Question: I have an issue with my Android SeekBar, I press at one each location along the bar and the bar moves to this location but it does not remove the old locations so I get a strange ghosting effect as seen in the image.

has anyone seen this before? or knows what it could be?
my layout file is as follows
'''
<?xml version="1.0" encoding="utf-8"?>
<LinearLayout xmlns:android="http://schemas.android.com/apk/res/android"
android:orientation="vertical" android:layout_width="match_parent"
android:layout_height="match_parent">
<Button
android:layout_width="wrap_content"
android:layout_height="wrap_content"
android:id="@+id/opt_back_button"
android:text="@string/opt_back_button_text"/>
<SeekBar
android:layout_width="match_parent"
android:layout_height="wrap_content"
android:id="@+id/opt_test_seek_bar"
android:layout_margin="10dp"
android:max="100"
android:progress="0"
android:secondaryProgress="0"/>
</LinearLayout>
'''
and my main Java file is
'''
import android.content.Intent;
import android.support.v7.app.AppCompatActivity;
import android.os.Bundle;
import android.widget.SeekBar;
import android.widget.Toast;
public class OptionsMenuActivity extends AppCompatActivity {
@Override
protected void onCreate(Bundle savedInstanceState) {
super.onCreate(savedInstanceState);
// set the content view to the options menu
setContentView(R.layout.options_menu);
// get string from intent that started this activity
Intent source_intent = getIntent();
String message = source_intent.getStringExtra("games.longrun.toroidtussle.MESSAGE");
// display the message as a toast
Toast test_toast = Toast.makeText(getApplicationContext(), message, Toast.LENGTH_SHORT);
test_toast.show();
// initialise the listeners for this activity
initialise_listeners();
}
private void initialise_listeners()
{
// get reference to the seekbar
SeekBar test_bar = (SeekBar)findViewById(R.id.opt_test_seek_bar);
// set listener for seek bar events
test_bar.setOnSeekBarChangeListener(new SeekBar.OnSeekBarChangeListener() {
@Override
public void onProgressChanged(SeekBar seekBar, int progress, boolean fromUser) {
}
@Override
public void onStartTrackingTouch(SeekBar seekBar) {
}
@Override
public void onStopTrackingTouch(SeekBar seekBar) {
int progress = seekBar.getProgress();
Toast.makeText(OptionsMenuActivity.this, "Progress = " + progress, Toast.LENGTH_SHORT).show();
}
});
}
}
'''
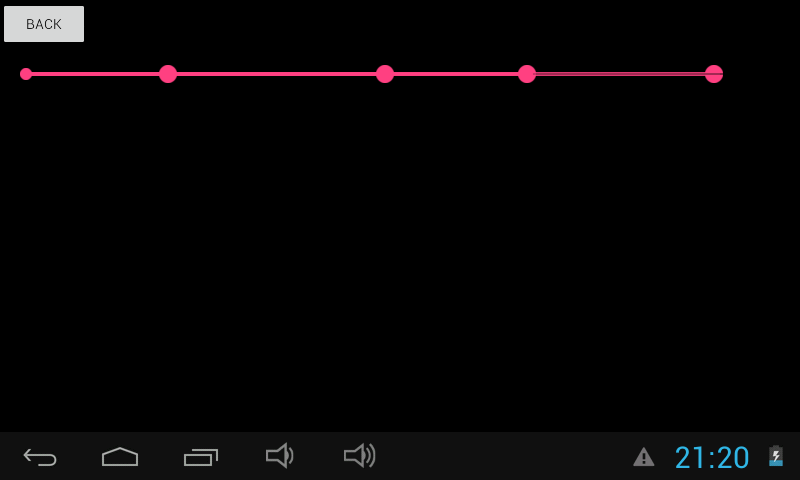
Answer: I accidentally found out what the issue was for this.
I had set a style which included the line
'''
<item name="android:windowBackground">@null</item>
'''
which I changed to
'''
<item name="android:windowBackground">@color/black_overlay</item>
'''